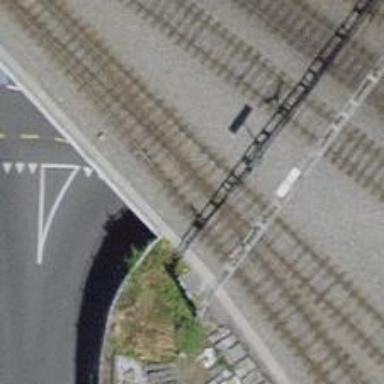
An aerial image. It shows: Rail siding with electrified tracks using contact line.